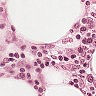
Metastatic tissue present: no